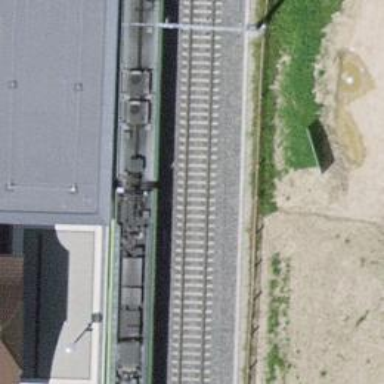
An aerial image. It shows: Siding railway track with electrified contact line.